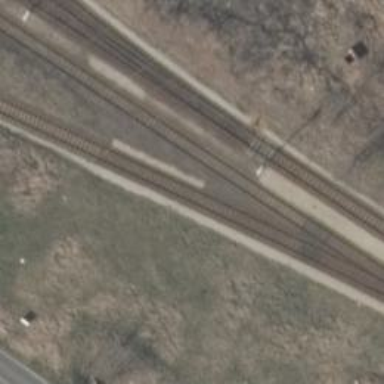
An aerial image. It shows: Railway yard used for servicing trains.